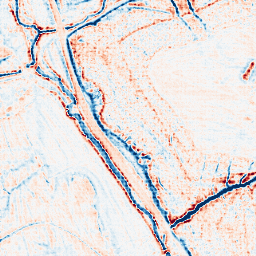
Category: edge_preserving
Decomposition family: anisotropic_diffusion
Decomposition parameters: iterations: 50
kappa: 10
gamma: 0.05
Upsampling method: sinc_hamming
Upsampling parameters: scale: 4
kernel_size: 4
Upsampling scale: 4